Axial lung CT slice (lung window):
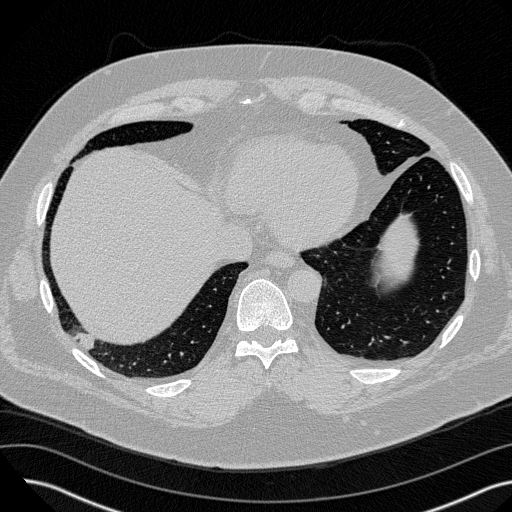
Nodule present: no